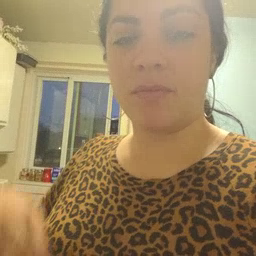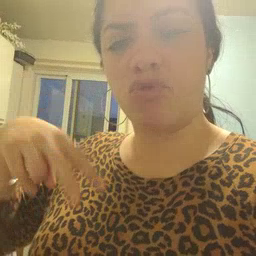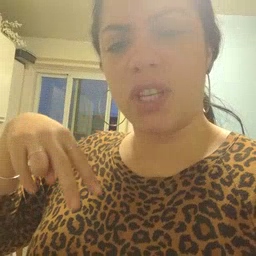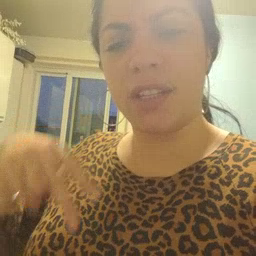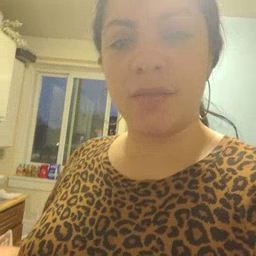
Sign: read